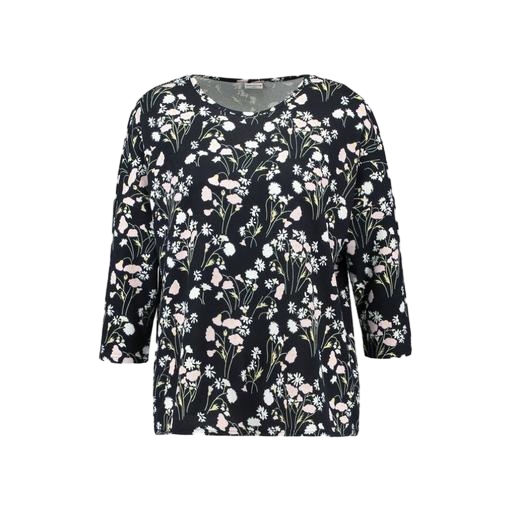
black plus size printed t-shirt only macy, multicolor floral-print t-shirt only macy, black floral-print top, white background